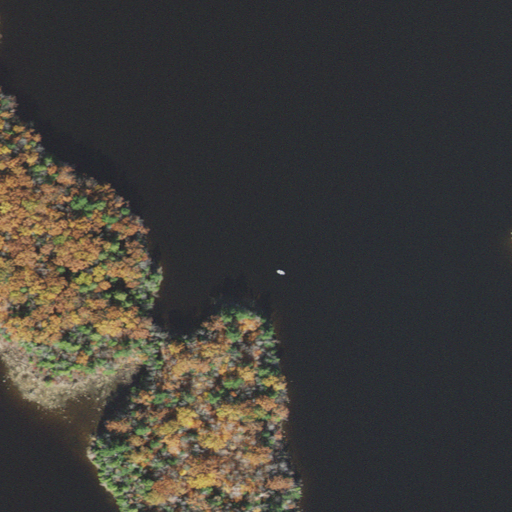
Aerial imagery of island in Massachusetts named Clark Island containing open water, mixed forest, and herbaceous wetlands